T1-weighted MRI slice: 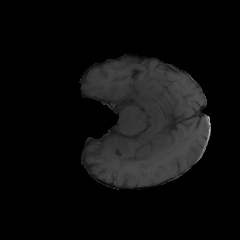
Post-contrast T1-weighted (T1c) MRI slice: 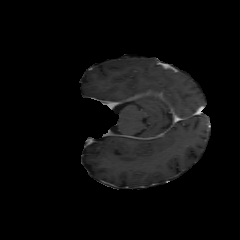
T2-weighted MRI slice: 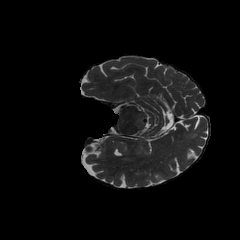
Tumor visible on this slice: no